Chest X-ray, PA view. Patient: 52 years old, sex F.
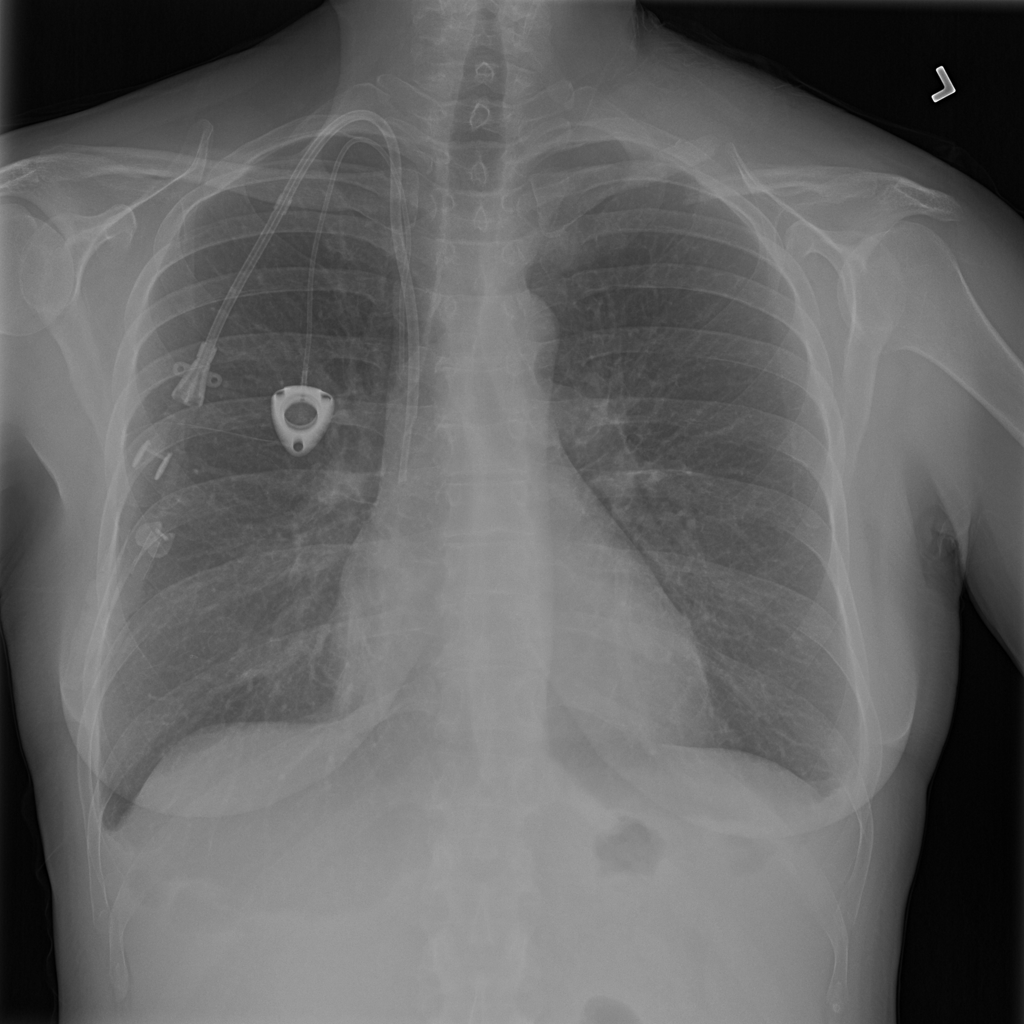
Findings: Effusion